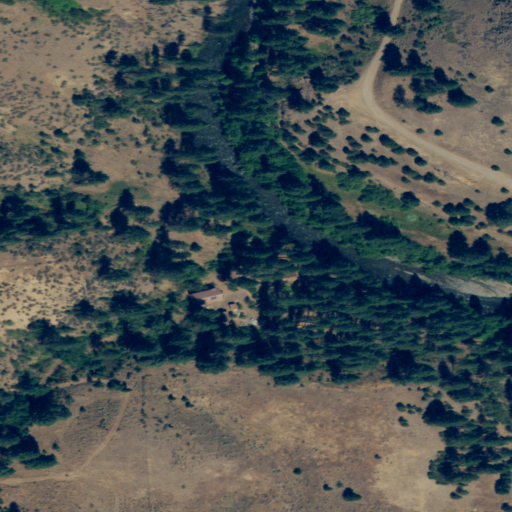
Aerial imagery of valley in Oregon named Fawn Gulch containing shrub, evergreen forest, woody wetlands, open development, and open water